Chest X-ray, PA view. Patient: 67 years old, sex M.
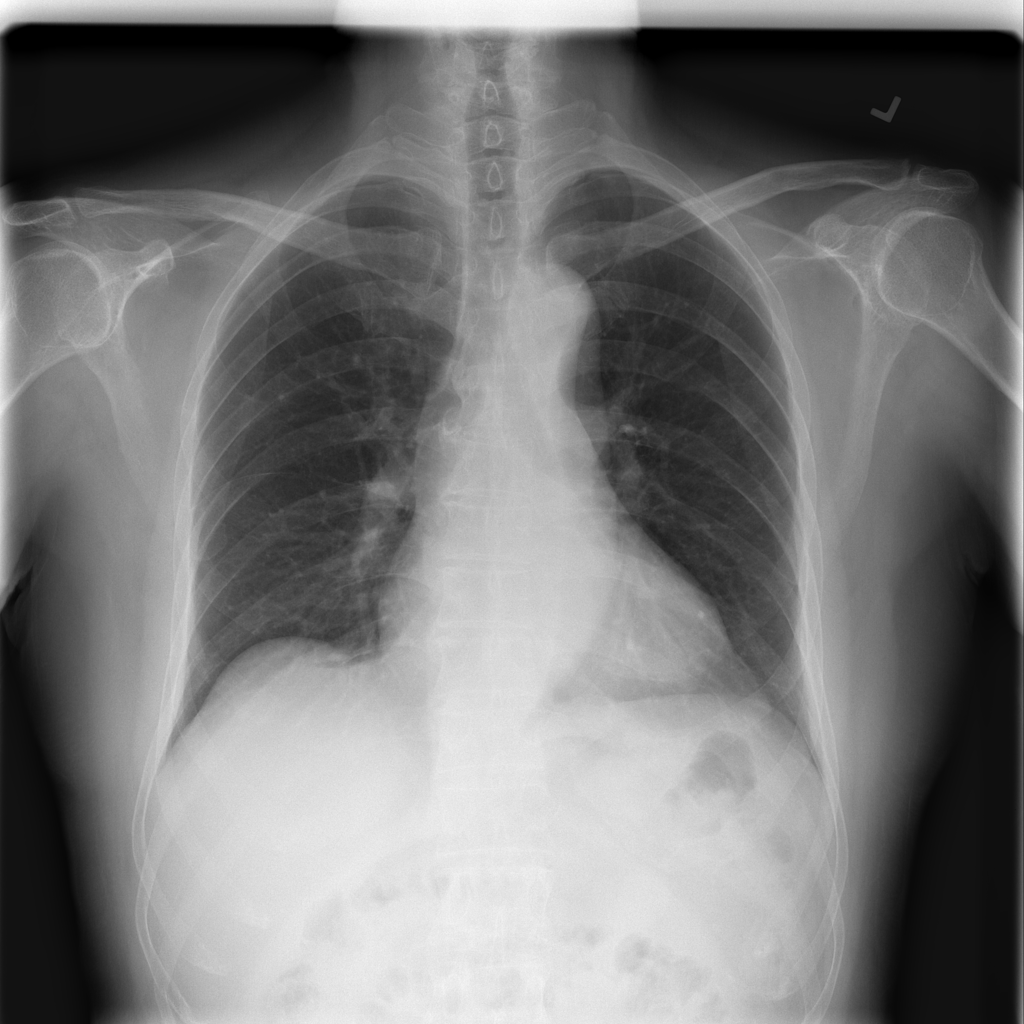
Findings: No Finding